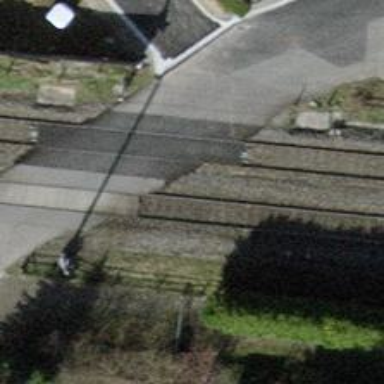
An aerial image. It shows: Level crossing along the railway.